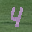
Label: 4